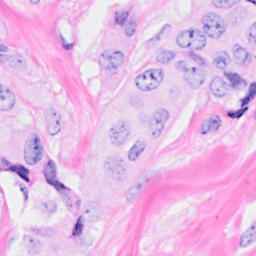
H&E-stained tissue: Breast